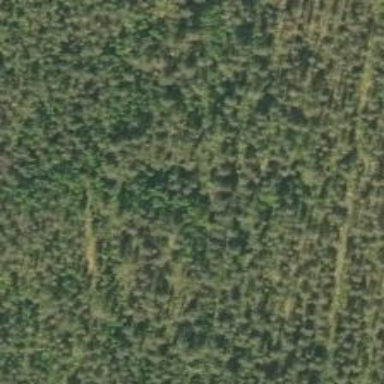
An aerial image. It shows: Woodland consisting mainly of needle-leaved trees.